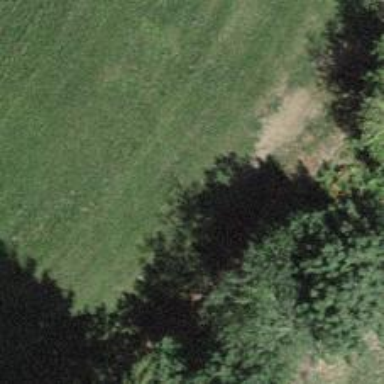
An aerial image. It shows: Path covered with grass.